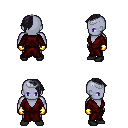
a pixel art fantasy rpg character, male body template, dark elf, purple skin, red robe, metal pants, raven long mohawk hairstyle, silver tiara, gold gloves, black shoes, four views (front, back, left, right), 2x2 character sprite sheet, small pixel art, hard edges, no anti-aliasing